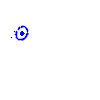
Particle: proton